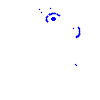
Particle: electron